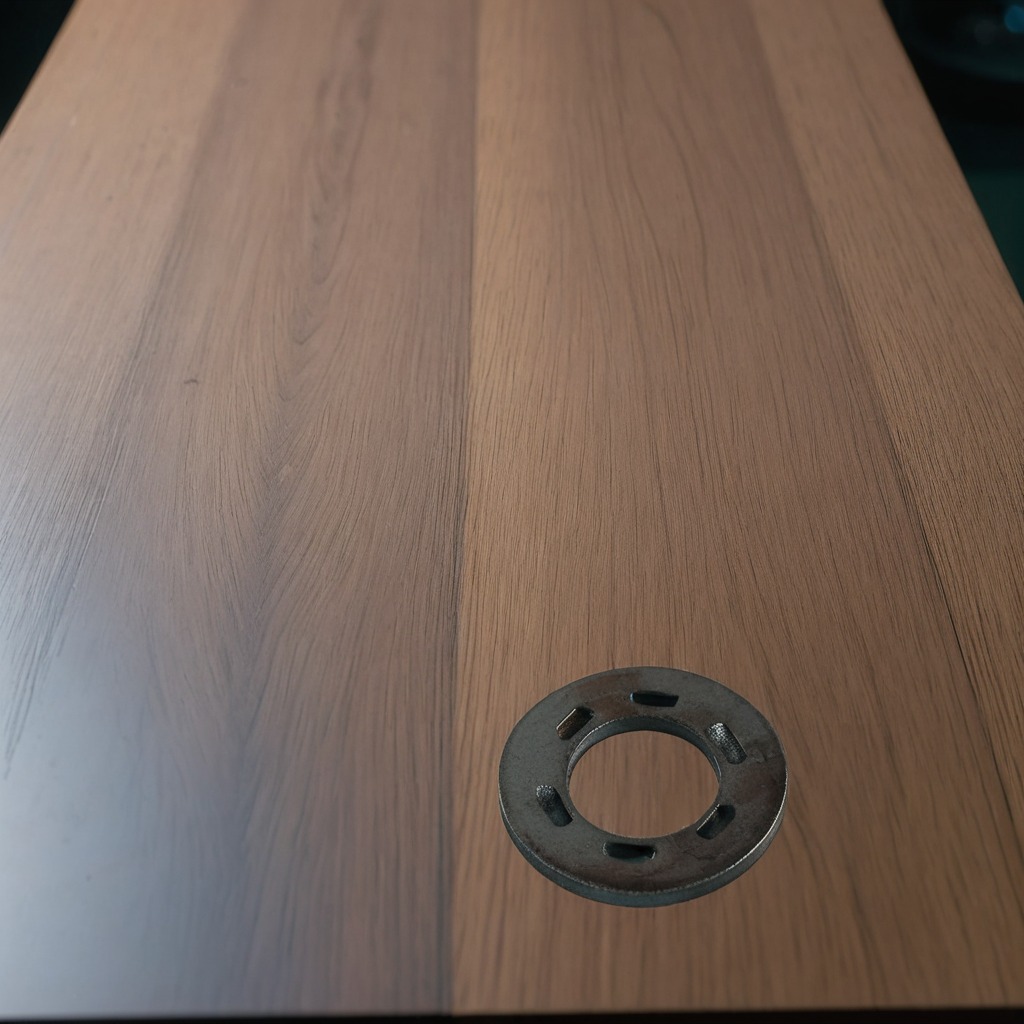
A flat metal washer is lying on a table with faint burn marks in a small garage at twilight.